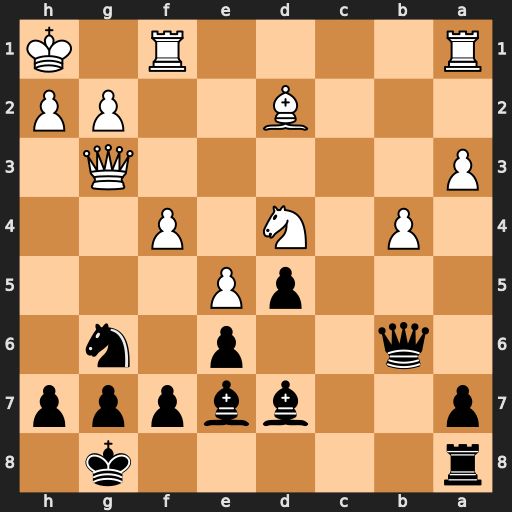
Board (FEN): r5k1/p2bbppp/1q2p1n1/3pP3/1P1N1P2/P5Q1/3B2PP/R4R1K
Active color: b
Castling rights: -
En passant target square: -
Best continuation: Qxd4